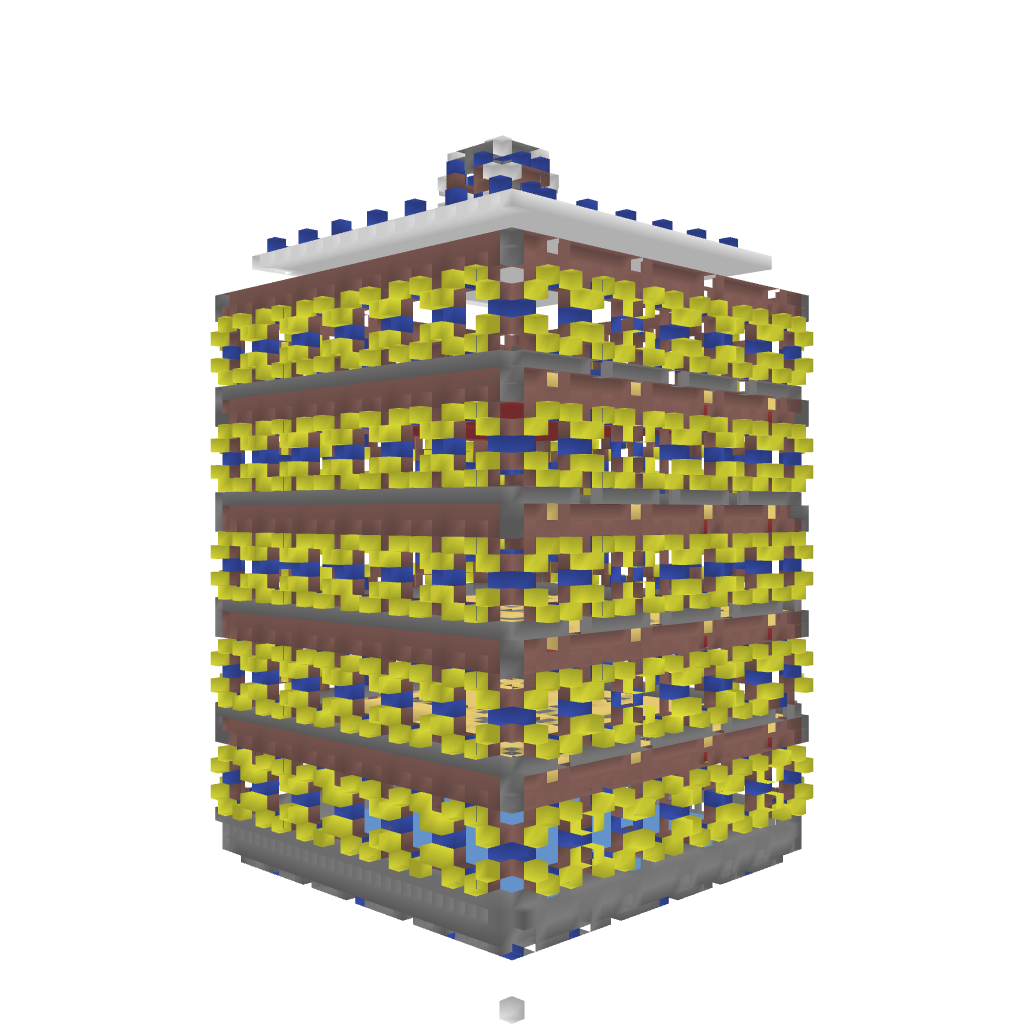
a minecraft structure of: TnTRun Arena 30x30 +TnT Lobby bad low quality